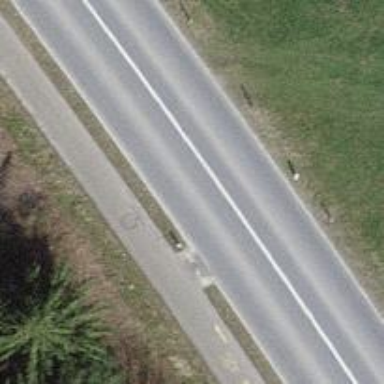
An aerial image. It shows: Tertiary road.